Question: Using the tutorial given <URL>, I am making an app to fetch json data from a URL and display it. I am using this code to call the URL and parse.
'''
{
xtype: 'nestedlist',
title: 'Blog',
iconCls: 'star',
cls: 'blog',
displayField: 'title',
store: {
type: 'tree',
fields: ['uuid', 'display'
],
root: {
leaf: false
},
proxy: {
type: 'scripttag',
url: 'http://localhost:8081/openmrs-standalone/ws/rest/v1/location',
reader: {
type: 'json',
rootProperty: 'results'
}
},
},
},
'''
In the console i am getting response in the form
'''
{
"results": [
{
"uuid": "c0937f0c-1691-11df-97a5-7038c432aabf",
"display": "Chulaimbo",
"links": [
{
"uri": "http://localhost:8081/openmrs-standalone/ws/rest/v1/location/c0937f0c-1691-11df-97a5-7038c432aabf",
"rel": "self"
}
]
},
{
"uuid": "c0937d4f-1691-11df-97a5-7038c432aabf",
"display": "Mosoriot Hospital",
"links": [
{
"uri": "http://localhost:8081/openmrs-standalone/ws/rest/v1/location/c0937d4f-1691-11df-97a5-7038c432aabf",
"rel": "self"
}
]
},
{
"uuid": "8d6c993e-c2cc-11de-8d13-0010c6dffd0f",
"display": "Unknown Location",
"links": [
{
"uri": "http://localhost:8081/openmrs-standalone/ws/rest/v1/location/8d6c993e-c2cc-11de-8d13-0010c6dffd0f",
"rel": "self"
}
]
}
]
}
'''
but its showing an error
"location" is the name of the service.
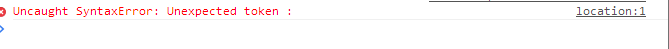
Answer: I have done it using a different method. I used proxytype 'rest' and run OpenMRS and my application on the same server and port otherwse my instance of OpenMRS wont allow cross-domain calls. The problem in this question was using type as "scripttag" which i still dont know what is the problem with it.Using "rest" resolves it.